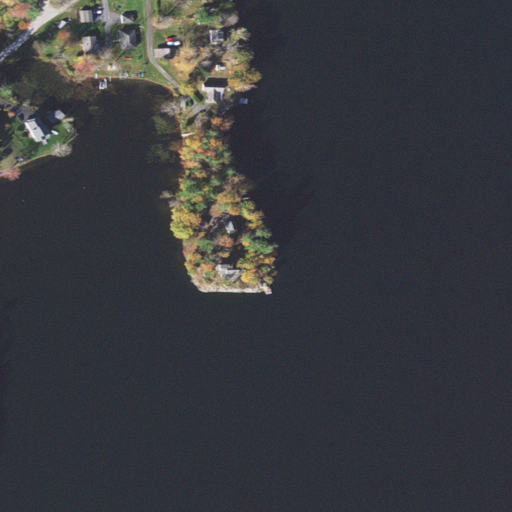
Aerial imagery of cape in Vermont named Page Point containing open water, low intensity development, open development, woody wetlands, evergreen forest, medium intensity development, herbaceous wetlands, and deciduous forest